Interaction volume radius: 5 \u00c5
Interaction volume height: 45 \u00c5
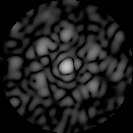
Disorder parameter: 0.736